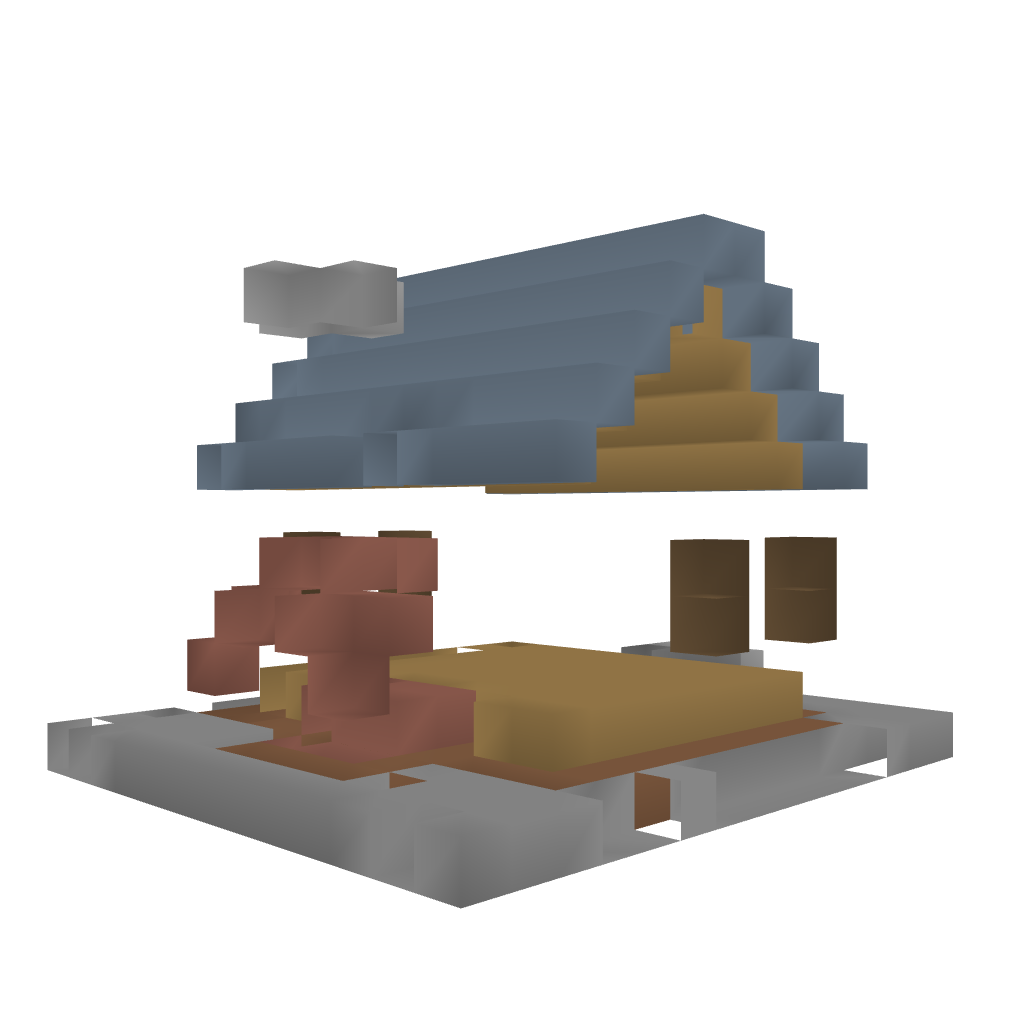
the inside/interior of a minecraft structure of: Small Brick House